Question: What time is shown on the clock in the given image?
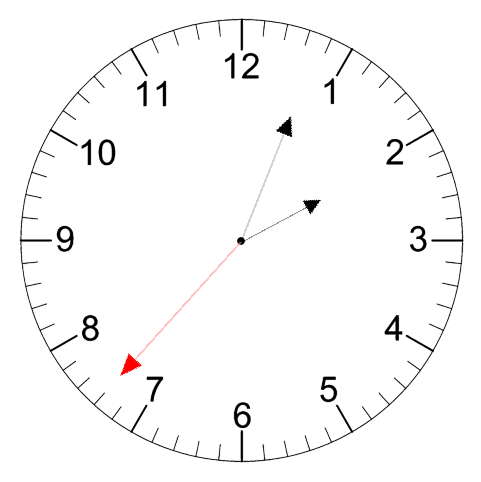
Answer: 02:03:37